Question: Easiest said with pictures.

I'm not sure how to create the 2nd column with the button. Then how to add an id so that the button runs code for the specific record.
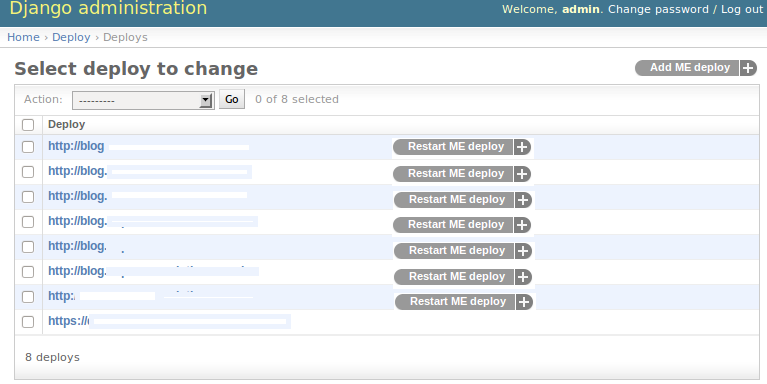
Answer: Although I think actions are better, if you really need a button, here's the easiest way:
Define a function that returns an HTML button in your model. How a view handles that button action is your call and just like any other view.
One idea is to link to a specific URL like '/restart/3/' (if this button is performing a safe operation) or put form elements in each button that POSTs to a separate view with '<input type="hidden" name="id" value="%(the_id)s" />'
'''
# models.py
def restart_button(self):
return '<a href="restart/%s">Restart Me</a>' % (self.id)
restart_button.allow_tags = True
# admin.py
list_display = ('restart_button', ...)
def get_urls(self):
# use get_urls for easy adding of views to the admin
urls = super(MyModelAdmin, self).get_urls()
my_urls = patterns('',
(r'^restart/(?P<id>\d)$', self.restart)
)
return my_urls + urls
def restart(self, request, id):
MyModel.objects.get(id=id).restart()
request.user.message_set.create(message="%s restarted." % id)
return http.HttpResponseRedirect('../')
'''